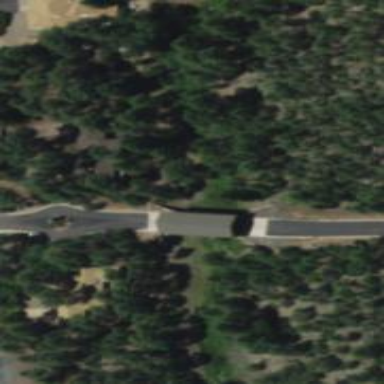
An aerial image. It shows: Covered bridge on residential road.